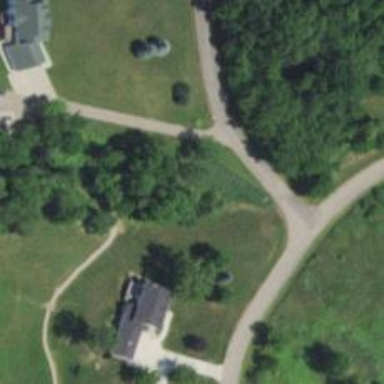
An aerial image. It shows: Driveway leading to service road.